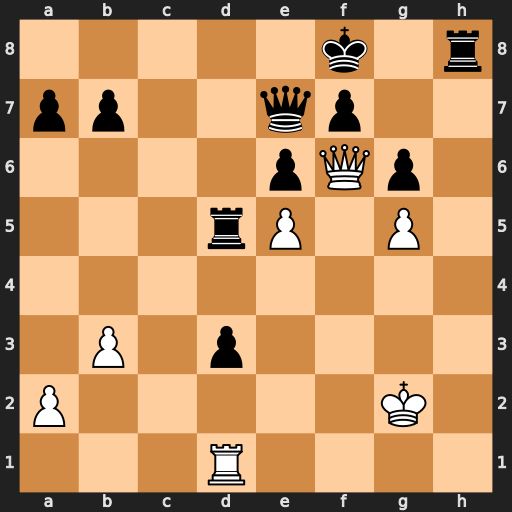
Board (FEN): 5k1r/pp2qp2/4pQp1/3rP1P1/8/1P1p4/P5K1/3R4
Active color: w
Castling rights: -
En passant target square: -
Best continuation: Qxh8#